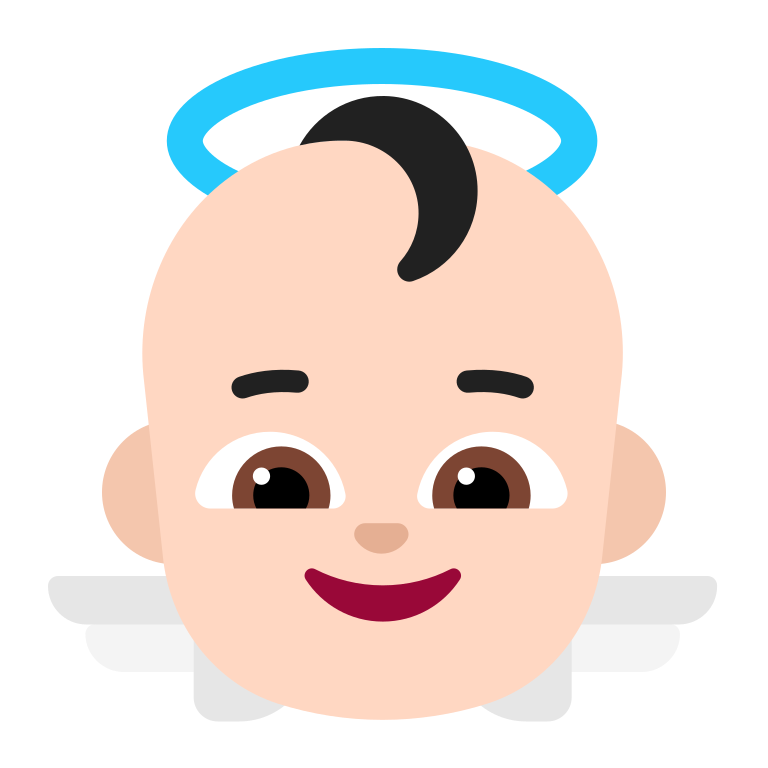
baby angel flat light